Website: walmart
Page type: billing-address
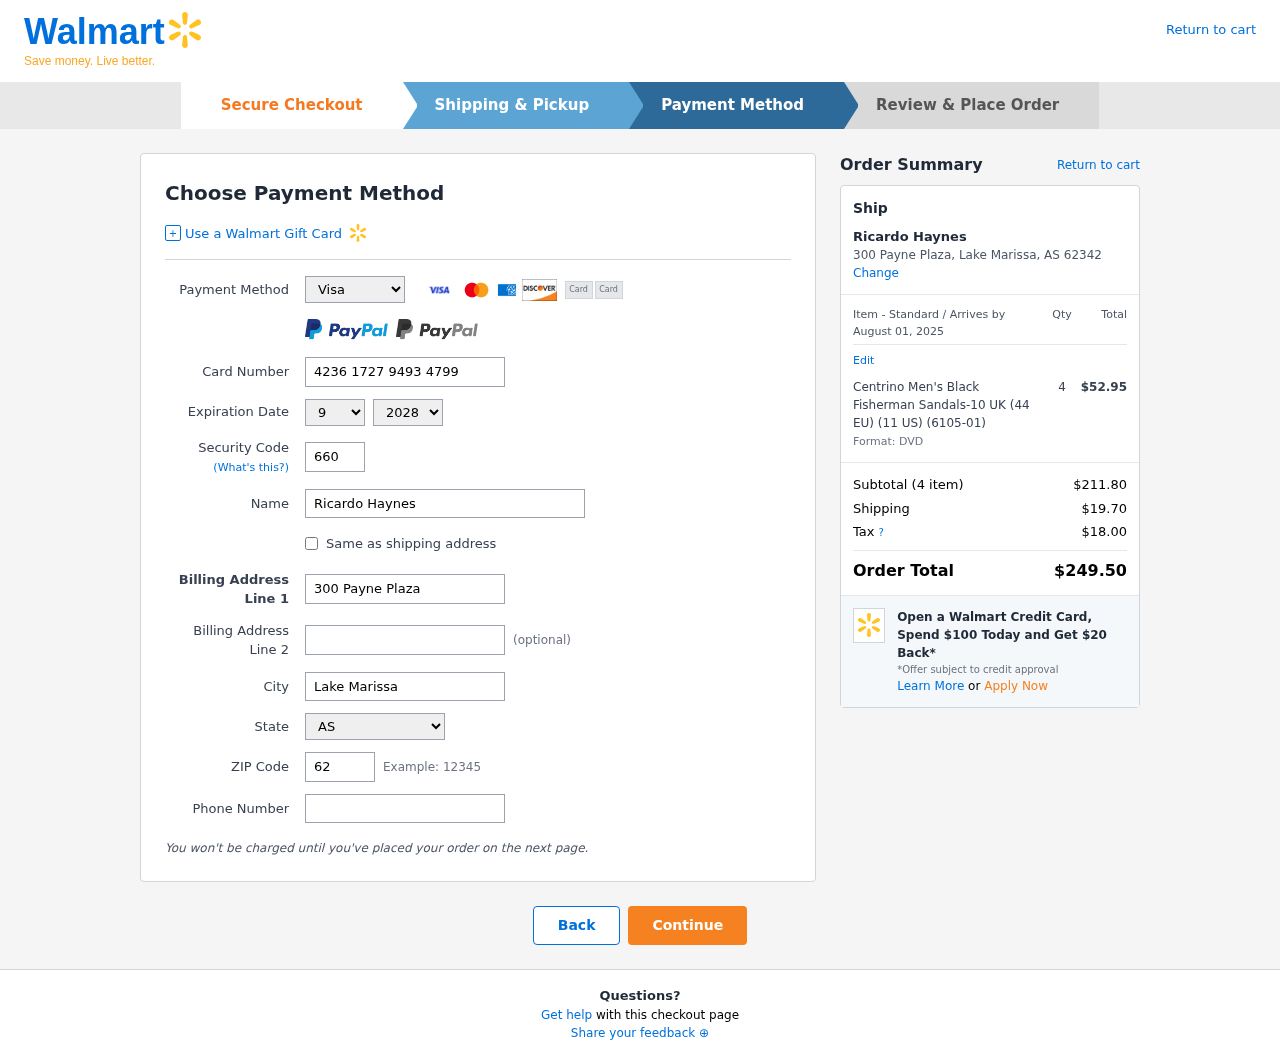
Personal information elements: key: PII_CARD_CVV
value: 660
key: PII_CARD_EXPIRY_MONTH
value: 09
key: PII_CARD_EXPIRY_YEAR
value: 28
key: PII_CARD_NUMBER
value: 4236 1727 9493 4799
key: PII_CARD_TYPE
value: Visa
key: PII_CITY
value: Lake Marissa
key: PII_CITY_STATE_ZIP
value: Lake Marissa, AS 62342
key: PII_FULLNAME
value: Ricardo Haynes
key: PII_PHONE
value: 4818312376
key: PII_POSTCODE
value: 62342
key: PII_STATE
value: AS
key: PII_STREET
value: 300 Payne Plaza
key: PII_FULLNAME2
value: Ricardo Haynes
Product elements: key: PRODUCT1_NAME
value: Centrino Men's Black Fisherman Sandals-10 UK (44 EU) (11 US) (6105-01)
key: PRODUCT1_PRICE
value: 52.95
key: PRODUCT1_QUANTITY
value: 4
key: PRODUCT1_DESC
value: Format: DVD
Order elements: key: ORDER_DELIVERY_DATE
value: August 01, 2025
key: ORDER_NUM_ITEMS
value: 4
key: ORDER_SUBTOTAL
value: $211.80
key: ORDER_SHIPPING_COST
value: $19.70
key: ORDER_TAX
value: $18.00
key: ORDER_TOTAL
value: $249.50